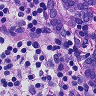
Metastatic tissue present: yes